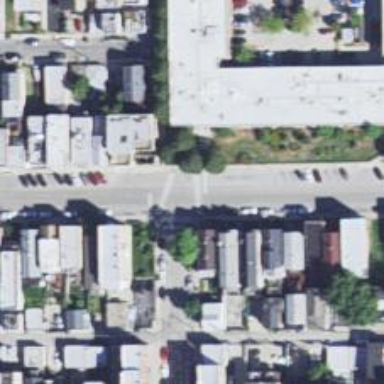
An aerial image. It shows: Residential road with separate asphalt sidewalk.